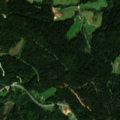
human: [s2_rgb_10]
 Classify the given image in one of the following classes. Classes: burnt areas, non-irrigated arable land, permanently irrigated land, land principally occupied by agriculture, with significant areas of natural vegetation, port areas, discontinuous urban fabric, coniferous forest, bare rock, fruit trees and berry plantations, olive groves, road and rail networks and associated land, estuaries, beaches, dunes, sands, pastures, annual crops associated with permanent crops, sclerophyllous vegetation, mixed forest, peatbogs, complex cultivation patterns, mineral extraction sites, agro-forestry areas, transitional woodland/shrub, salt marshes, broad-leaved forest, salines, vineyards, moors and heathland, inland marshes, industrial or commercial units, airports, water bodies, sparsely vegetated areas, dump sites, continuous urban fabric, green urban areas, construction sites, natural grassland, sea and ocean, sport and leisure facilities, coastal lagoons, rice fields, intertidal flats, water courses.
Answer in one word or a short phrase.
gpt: pastures, coniferous forest, mixed forest